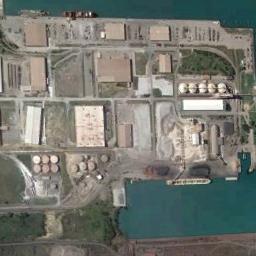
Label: industrial_area